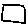
Label: square